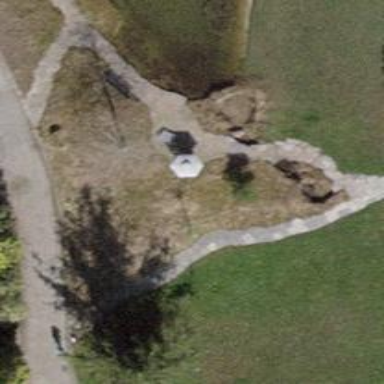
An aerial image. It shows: Historic monument.